Question: I have a Telerik ListView that contains checkBox items.

So, I want in a button to Check all items and in another button to uncheck all the items in this radListView.
How can i do that?
Thanks in advance.
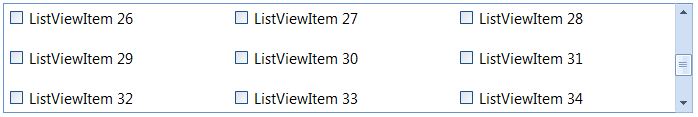
Answer: Here is the solution...
ToggleState.ON to check all and ToggleState.Off to Uncheck all.
'''
for (int item = 0; item < AllowAccess_ListView.Items.Count; item++)
{
AllowAccess_ListView.Items[item].CheckState = Telerik.WinControls.Enumerations.ToggleState.On;
}
'''